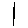
Label: line